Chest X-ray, PA view. Patient: 32 years old, sex M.
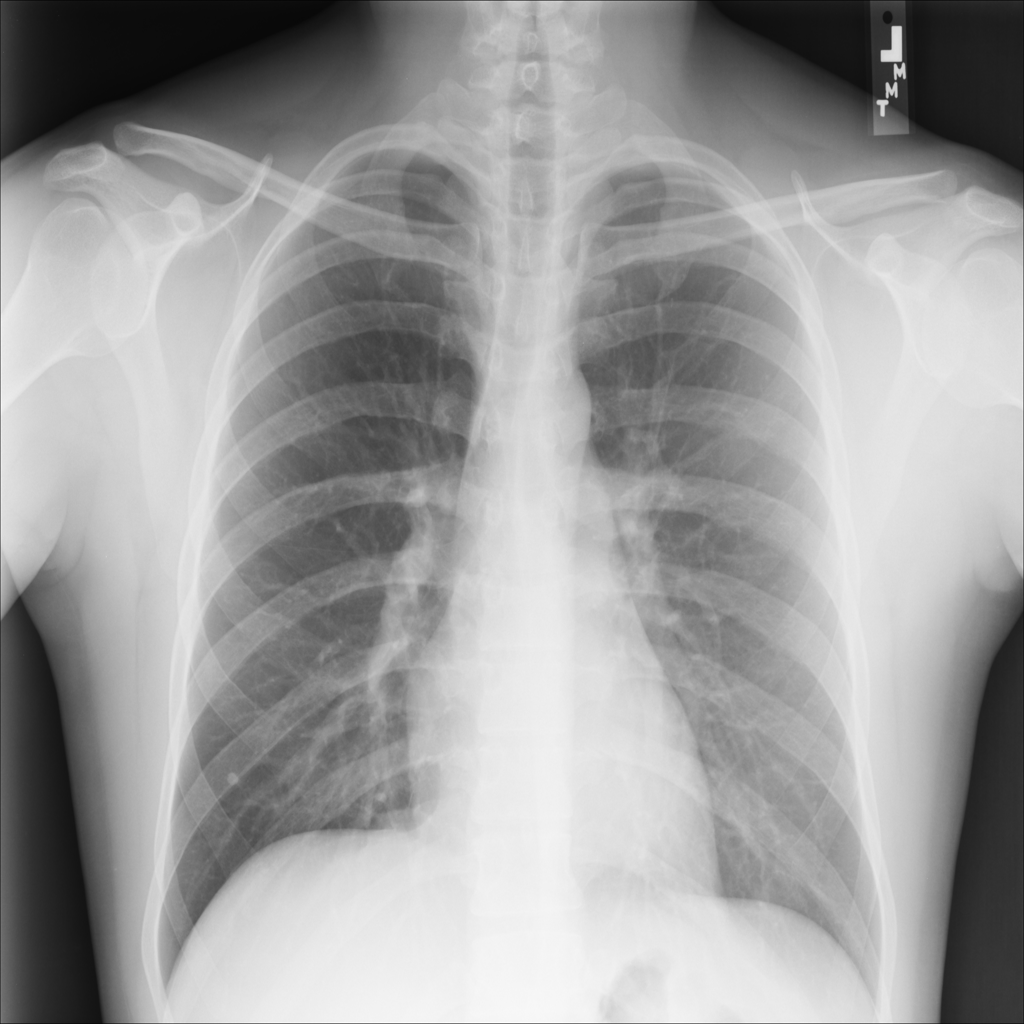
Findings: No Finding